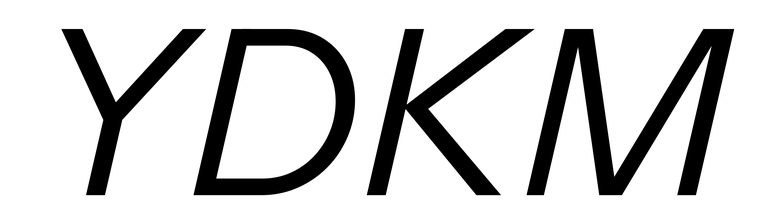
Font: InstrumentSans-Italic_Italic